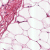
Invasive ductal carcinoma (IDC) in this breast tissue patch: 0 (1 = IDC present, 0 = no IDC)